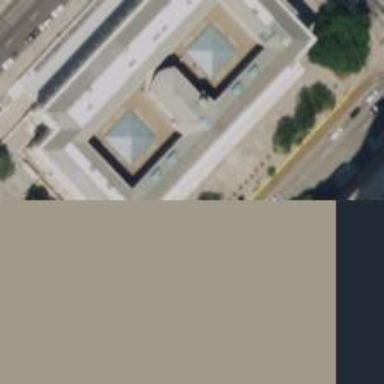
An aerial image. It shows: Building with skillion roof. This building has distinctive architectural features.